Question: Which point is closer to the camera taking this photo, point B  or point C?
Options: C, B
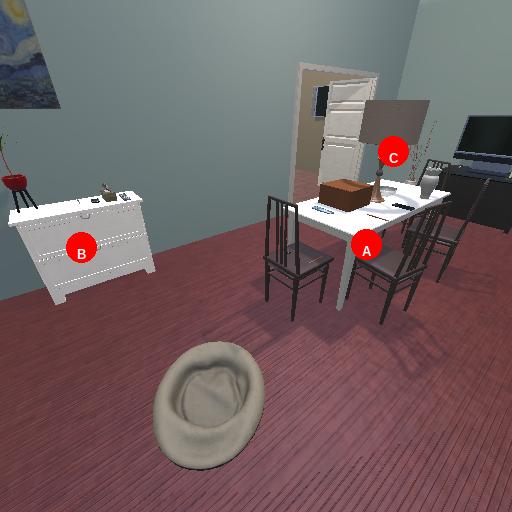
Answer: C